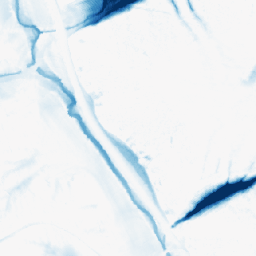
Category: morphological
Decomposition family: morphological
Decomposition parameters: operation: closing
size: 20
Upsampling method: area
Upsampling parameters: scale: 4
Upsampling scale: 4